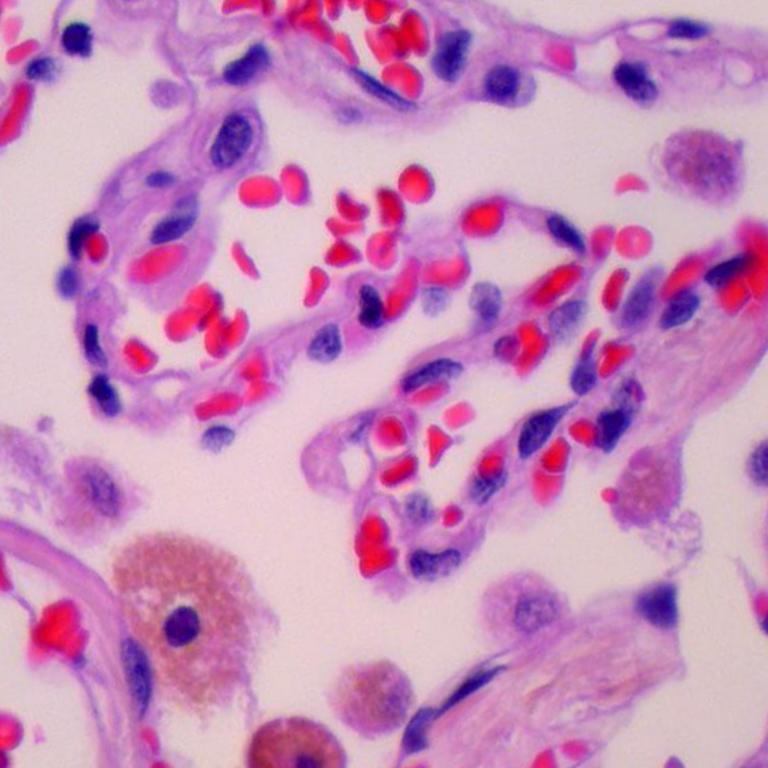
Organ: lung
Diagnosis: benign